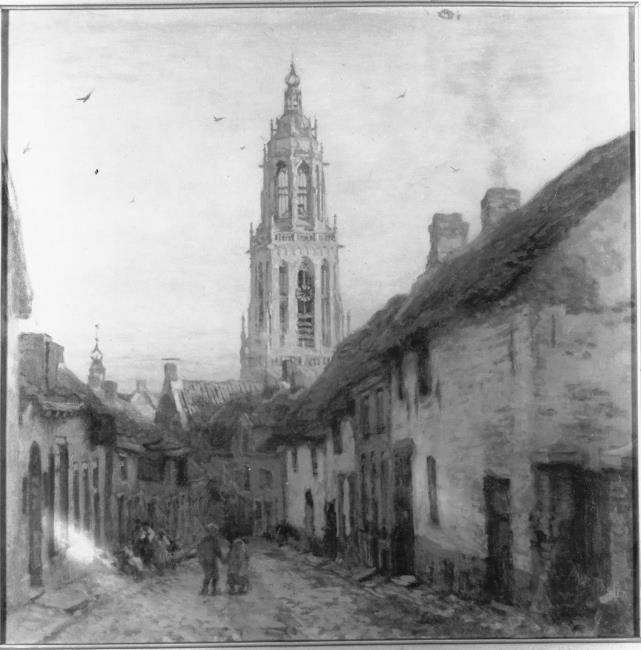
Title: View on the Cuneratower in Rhenen from the Grutterstraat
Artist: Willem Bastiaan Tholen
Earliest date: 1875
Latest date: 1931
Genre: painting
Iconography: Pomander
Keywords: cityscape, topography, church tower, clock (timepiece), street, house, smoke (material), chimney, child, dog, birds (guide term)